Aerial crown-view tile of a tropical tree (Barro Colorado Island, Panama), acquired 20250818:
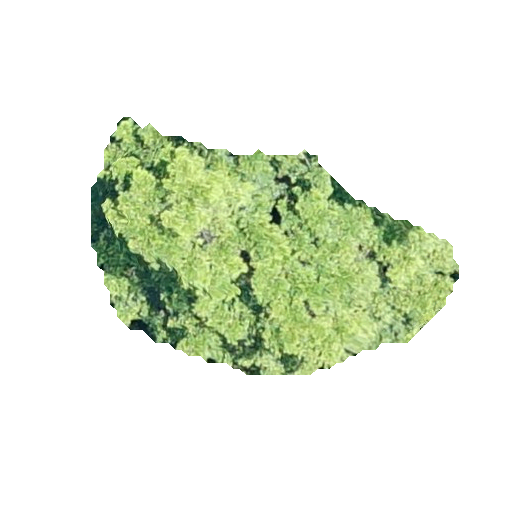
Species: Terminalia amazonia
GBIF accepted scientific name: Terminalia amazonica
Crown area: 90.573 m²